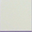
Piece: xx